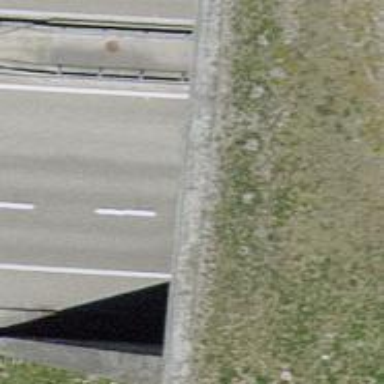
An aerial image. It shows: Asphalt motorway.